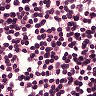
Metastatic tissue present: no